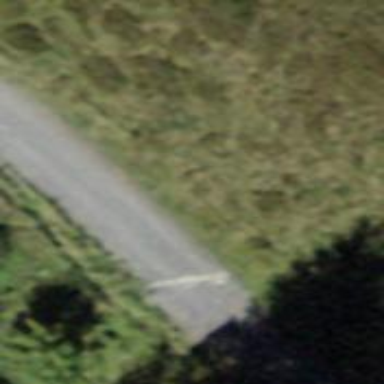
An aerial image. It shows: Pebblestone track with grade2 tracktype.